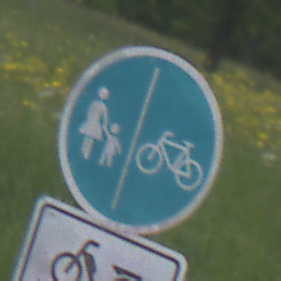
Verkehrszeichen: GetrennterRadUndGehwegRadwegRechts
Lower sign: EinspurigeFahrzeugeFrei2
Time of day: Midday
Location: Outdoor (RoadRail)
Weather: PartlyCloudy
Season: NotSpecified
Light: Natural